Question: How do I get all these bullet points to line up in the abstract of my R Markdown document? I've tried so many permutations of spaces, tabs, newlines, etc., that my head is spinning. There has to be an easy way.
'''
---
title: "Untitled"
author: "Me"
date: "Tuesday, June 16, 2015"
output:
pdf_document:
toc: true
number_section: true
abstract: |
* Foo
* Bar
* Baz
---
# My first section #
hello
'''

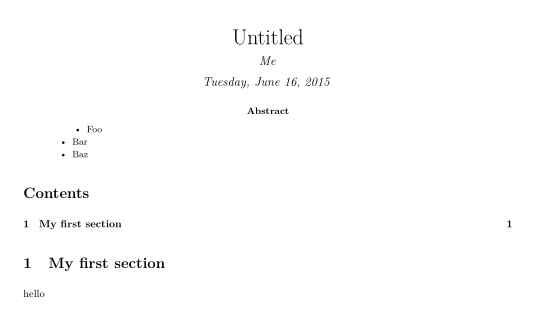
Answer: Pandoc introduces the ' ightlist' environment if you don't separate lists items with a space. When keeping a space between * you avoid this and simply get 'egin{itemize} ...'. In addition, the first line in abstract is always indented in LATEX, it is the standard expected behaviour. Use '
oindent' to remove the indentation.
'''
---
title: "Untitled"
author: "Me"
date: "Tuesday, June 16, 2015"
output:
pdf_document:
keep_tex: true
toc: true
number_section: true
abstract: |
oindent
* Foo
* Bar
* Baz
---
# My first section #
hello
'''
<URL>